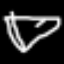
Label: diamond